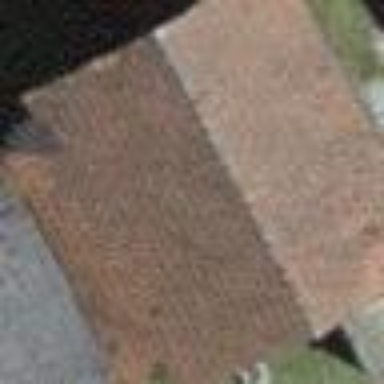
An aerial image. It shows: Garage.